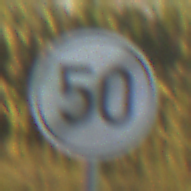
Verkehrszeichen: EndeGeschwindigkeit50
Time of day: SunriseSunset
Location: Outdoor (RoadRail)
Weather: Clear
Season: NotSpecified
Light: Natural